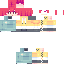
A female human skin with pale skin, wearing red long hair dressed in a red tshirt and brown jeans, featuring a closed mouth.